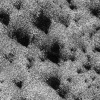
Atmospheric dust classification: not_dusty